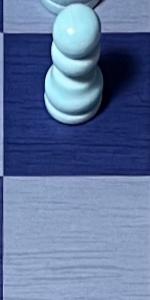
Label: Empty